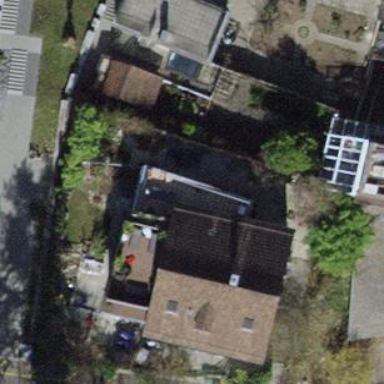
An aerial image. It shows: Building with tiled roof.